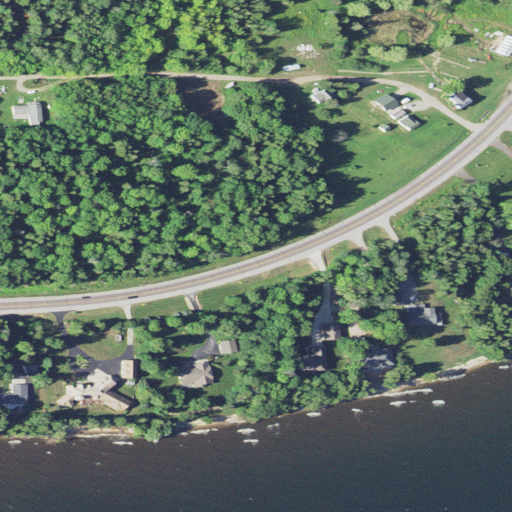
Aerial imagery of cape in Michigan named Fishery Point containing mixed forest, barren land, open water, herbaceous wetlands, low intensity development, woody wetlands, open development, medium intensity development, high intensity development, and grassland